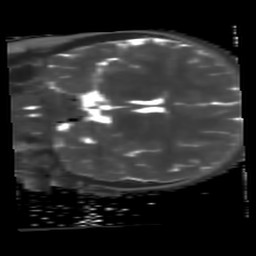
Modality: T2map
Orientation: coronal
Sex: female
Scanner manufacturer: siemens
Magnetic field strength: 3 T
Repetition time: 4 s